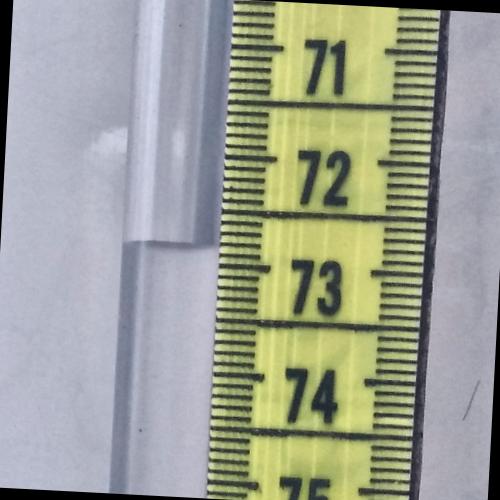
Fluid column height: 72.8 cm